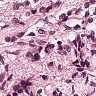
Metastatic tissue present: yes